Interaction volume radius: 10 \u00c5
Interaction volume height: 20 \u00c5
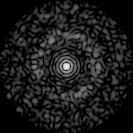
Disorder parameter: 0.8431